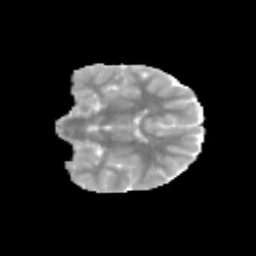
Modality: MD
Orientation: coronal
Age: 9
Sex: female
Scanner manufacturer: siemens
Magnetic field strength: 3 T
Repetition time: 3.8 s
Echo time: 0.07 s